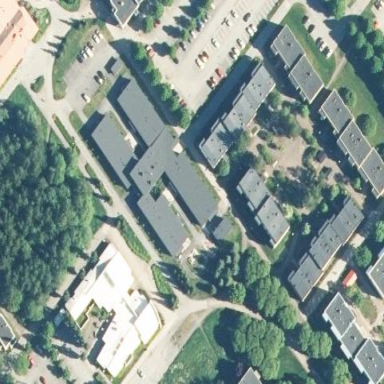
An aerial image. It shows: Nursing home building.